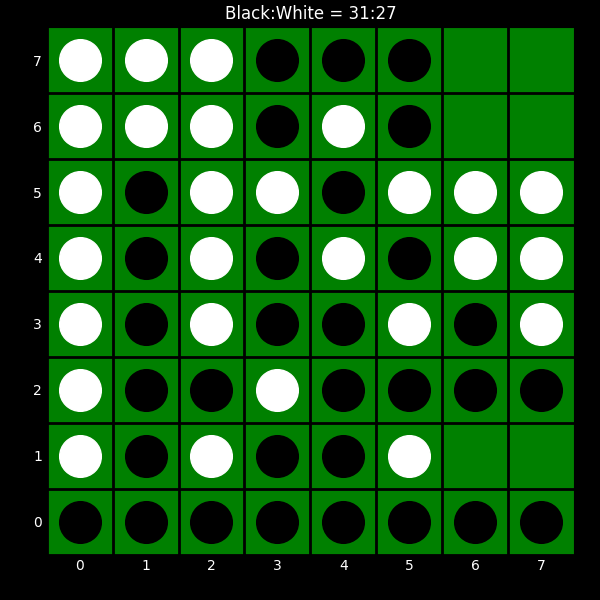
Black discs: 31
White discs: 27